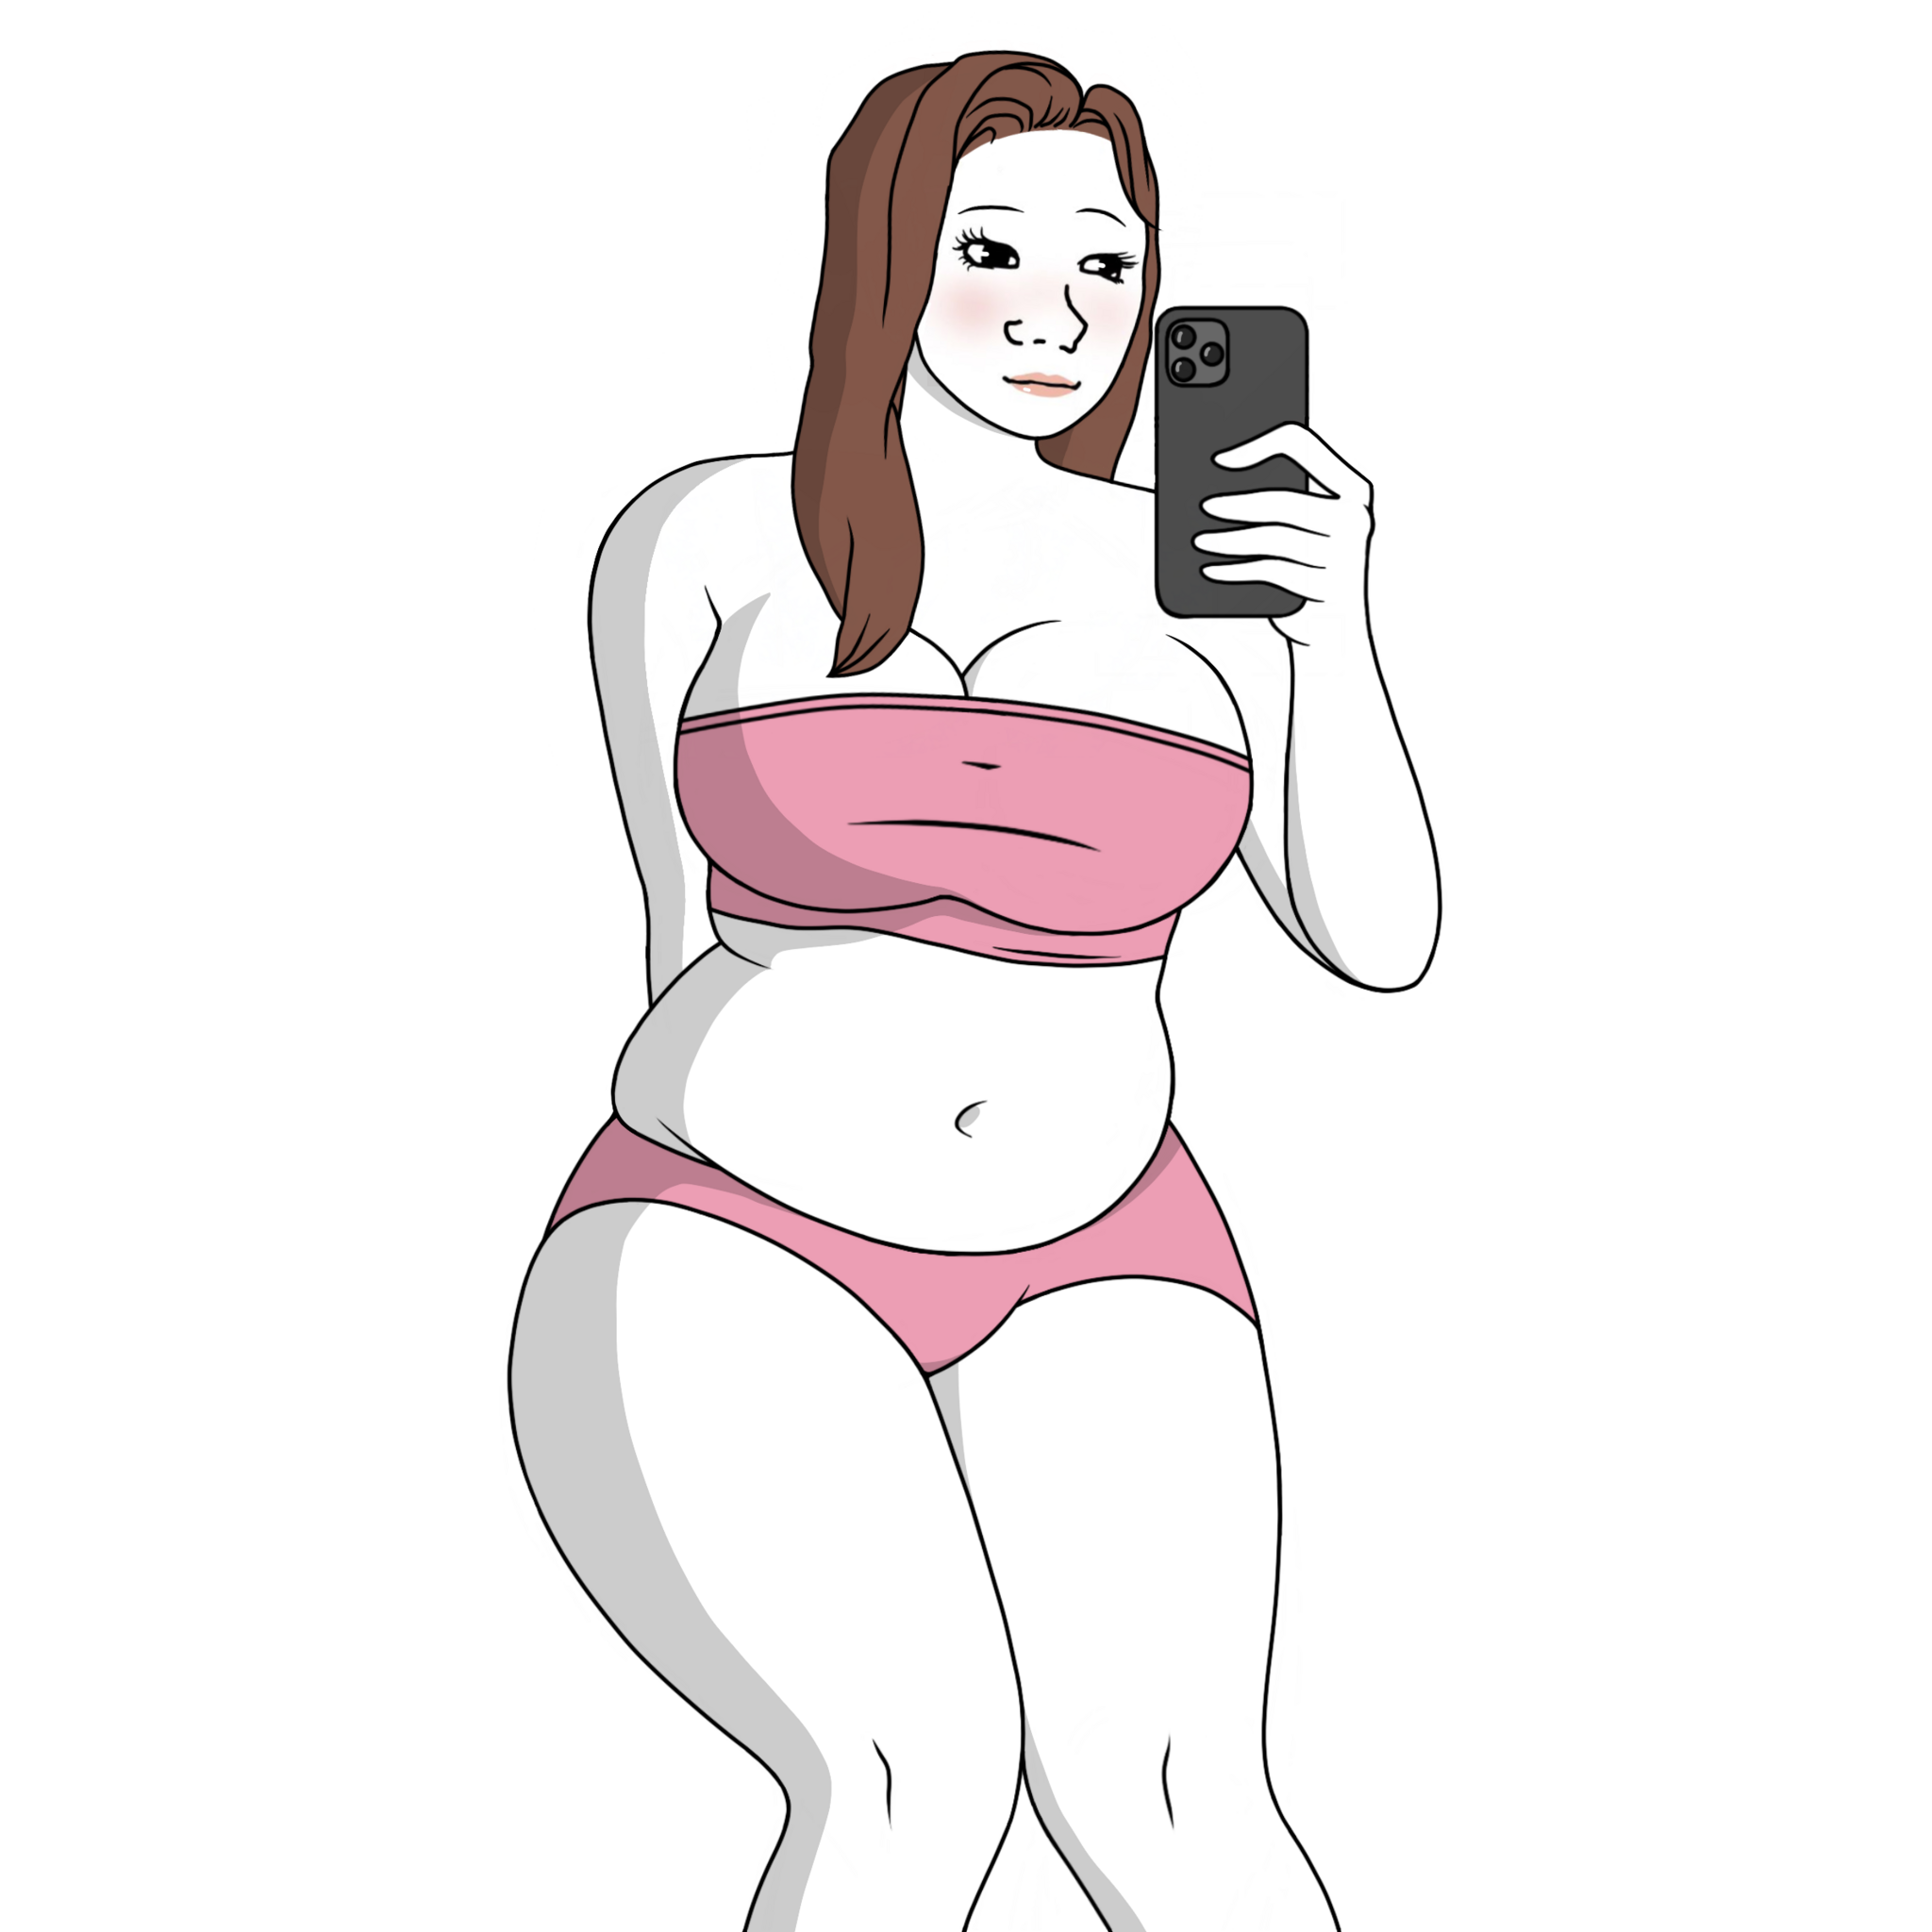
Label: 5_Trad_Wife